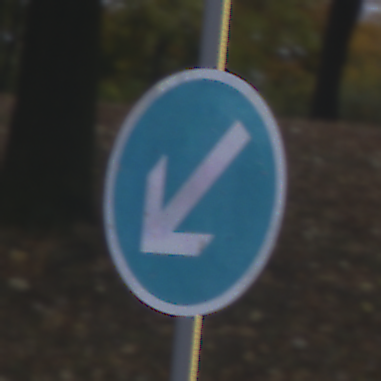
Verkehrszeichen: VorgeschriebeneVorbeifahrtLinks
Umgebung: Outdoor, Urban
Tageszeit: MorningAfternoon
Wetter: Overcast
Licht: Natural
Jahreszeit: NotSpecified
Kontrast: LowContrast